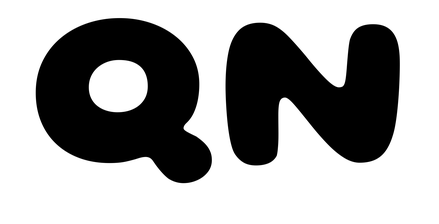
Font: Gluten_Bold